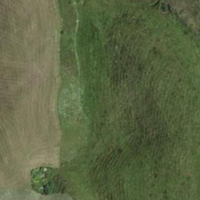
EUNIS habitat code: 26
Species observed at this site:
Arnica montana